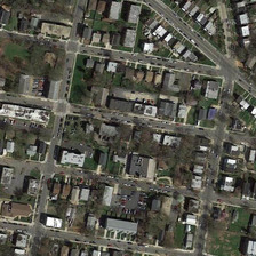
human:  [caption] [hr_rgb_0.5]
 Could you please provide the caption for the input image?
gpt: Different colored houses on the roof are compact built with lawn and bare wood.

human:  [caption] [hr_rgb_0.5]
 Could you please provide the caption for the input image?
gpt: residential area is devided into neat rectangular blocks .

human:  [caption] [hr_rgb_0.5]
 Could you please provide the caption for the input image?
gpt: Houses with different colored roofs are closely integrated with lawns and bare trees.

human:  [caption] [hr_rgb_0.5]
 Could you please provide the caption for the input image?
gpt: whit and grey houses distribute in the residential which is divided by some roads and trees .

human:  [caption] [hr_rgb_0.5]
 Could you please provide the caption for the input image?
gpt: The houses with different roof colours are constructed compactly together with lawns and bare trees.